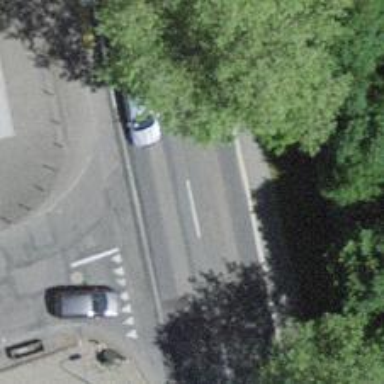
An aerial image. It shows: Secondary road with cycle track.